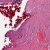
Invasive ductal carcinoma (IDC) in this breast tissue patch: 0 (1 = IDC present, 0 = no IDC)